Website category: university
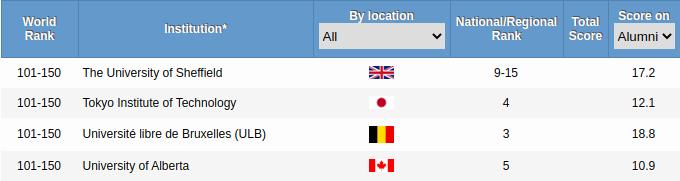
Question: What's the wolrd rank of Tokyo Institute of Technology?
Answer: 101-150

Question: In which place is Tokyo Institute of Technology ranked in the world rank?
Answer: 101-150

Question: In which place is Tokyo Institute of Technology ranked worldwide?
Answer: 101-150

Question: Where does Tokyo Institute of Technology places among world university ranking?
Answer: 101-150

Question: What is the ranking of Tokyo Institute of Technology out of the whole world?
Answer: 101-150

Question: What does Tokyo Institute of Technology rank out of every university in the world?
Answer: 101-150

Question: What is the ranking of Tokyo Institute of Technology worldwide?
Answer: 101-150

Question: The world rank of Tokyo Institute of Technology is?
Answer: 101-150

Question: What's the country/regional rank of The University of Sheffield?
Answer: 9-15

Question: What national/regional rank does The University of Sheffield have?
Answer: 9-15

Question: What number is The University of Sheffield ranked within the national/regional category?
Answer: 9-15

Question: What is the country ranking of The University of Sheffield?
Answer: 9-15

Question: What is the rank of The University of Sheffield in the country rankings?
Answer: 9-15

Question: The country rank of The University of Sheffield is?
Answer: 9-15

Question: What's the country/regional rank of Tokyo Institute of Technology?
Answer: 4

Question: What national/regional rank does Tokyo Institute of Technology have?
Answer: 4

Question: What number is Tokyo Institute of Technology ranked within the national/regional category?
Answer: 4

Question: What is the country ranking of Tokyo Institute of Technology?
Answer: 4

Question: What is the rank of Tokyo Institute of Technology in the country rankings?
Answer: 4

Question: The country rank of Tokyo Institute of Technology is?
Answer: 4

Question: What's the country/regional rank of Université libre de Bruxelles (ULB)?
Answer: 3

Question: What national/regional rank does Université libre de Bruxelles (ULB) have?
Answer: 3

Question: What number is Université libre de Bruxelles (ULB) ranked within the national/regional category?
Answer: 3

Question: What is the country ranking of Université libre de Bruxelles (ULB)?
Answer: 3

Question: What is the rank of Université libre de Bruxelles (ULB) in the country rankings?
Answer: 3

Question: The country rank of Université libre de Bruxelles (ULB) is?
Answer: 3

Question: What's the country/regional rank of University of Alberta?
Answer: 5

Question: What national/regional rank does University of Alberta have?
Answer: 5

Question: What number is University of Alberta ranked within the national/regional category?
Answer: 5

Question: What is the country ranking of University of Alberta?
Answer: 5

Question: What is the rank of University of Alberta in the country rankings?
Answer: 5

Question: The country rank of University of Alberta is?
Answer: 5

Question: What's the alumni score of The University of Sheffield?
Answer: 17.2

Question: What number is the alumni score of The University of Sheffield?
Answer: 17.2

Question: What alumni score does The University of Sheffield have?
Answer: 17.2

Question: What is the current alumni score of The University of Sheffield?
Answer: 17.2

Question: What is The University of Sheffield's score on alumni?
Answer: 17.2

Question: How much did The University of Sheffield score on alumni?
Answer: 17.2

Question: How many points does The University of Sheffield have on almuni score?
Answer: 17.2

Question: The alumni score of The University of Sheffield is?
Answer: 17.2

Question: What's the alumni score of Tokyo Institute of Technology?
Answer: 12.1

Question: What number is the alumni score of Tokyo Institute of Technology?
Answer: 12.1

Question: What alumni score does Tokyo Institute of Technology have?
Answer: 12.1

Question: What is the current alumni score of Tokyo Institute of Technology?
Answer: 12.1

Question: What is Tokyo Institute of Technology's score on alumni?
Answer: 12.1

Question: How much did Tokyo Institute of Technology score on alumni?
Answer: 12.1

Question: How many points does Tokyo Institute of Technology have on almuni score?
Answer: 12.1

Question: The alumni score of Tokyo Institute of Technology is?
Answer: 12.1

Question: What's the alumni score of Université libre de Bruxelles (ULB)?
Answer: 18.8

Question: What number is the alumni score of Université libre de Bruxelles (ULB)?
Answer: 18.8

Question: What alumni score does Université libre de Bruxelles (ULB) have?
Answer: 18.8

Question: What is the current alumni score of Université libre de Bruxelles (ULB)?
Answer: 18.8

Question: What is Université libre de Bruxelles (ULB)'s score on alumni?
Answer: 18.8

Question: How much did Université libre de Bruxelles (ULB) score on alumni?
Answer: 18.8

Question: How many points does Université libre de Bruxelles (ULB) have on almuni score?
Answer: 18.8

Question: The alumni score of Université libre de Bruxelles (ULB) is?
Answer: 18.8

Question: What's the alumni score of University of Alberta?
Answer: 10.9

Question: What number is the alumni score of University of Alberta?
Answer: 10.9

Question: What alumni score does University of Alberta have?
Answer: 10.9

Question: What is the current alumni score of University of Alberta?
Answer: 10.9

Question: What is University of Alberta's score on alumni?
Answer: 10.9

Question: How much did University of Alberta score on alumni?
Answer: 10.9

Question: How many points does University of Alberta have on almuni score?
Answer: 10.9

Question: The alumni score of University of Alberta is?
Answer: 10.9